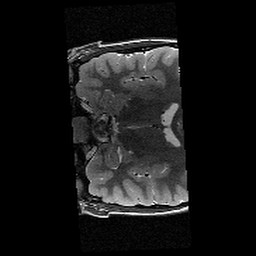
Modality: T2w
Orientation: coronal
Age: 10
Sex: female
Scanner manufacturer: siemens
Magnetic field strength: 3 T
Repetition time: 9.23 s
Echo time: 0.067 s